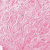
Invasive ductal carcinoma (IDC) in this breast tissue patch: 0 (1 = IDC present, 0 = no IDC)